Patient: sex F, age 31
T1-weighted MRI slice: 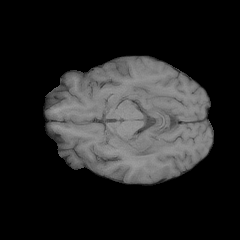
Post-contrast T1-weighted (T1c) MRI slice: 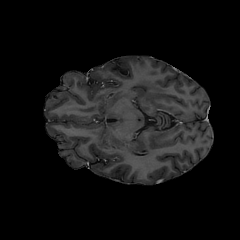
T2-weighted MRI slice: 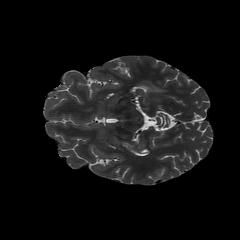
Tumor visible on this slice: yes
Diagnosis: Glioblastoma, IDH-wildtype
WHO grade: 4